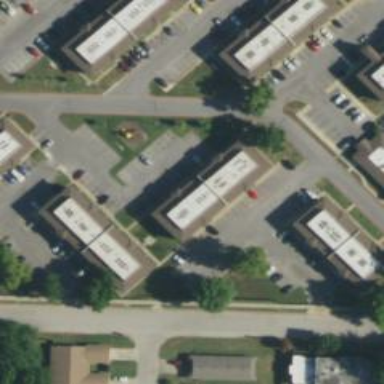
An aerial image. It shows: Living street.